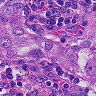
Metastatic tissue present: yes